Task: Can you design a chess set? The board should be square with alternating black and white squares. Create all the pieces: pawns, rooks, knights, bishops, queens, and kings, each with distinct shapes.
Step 4293:
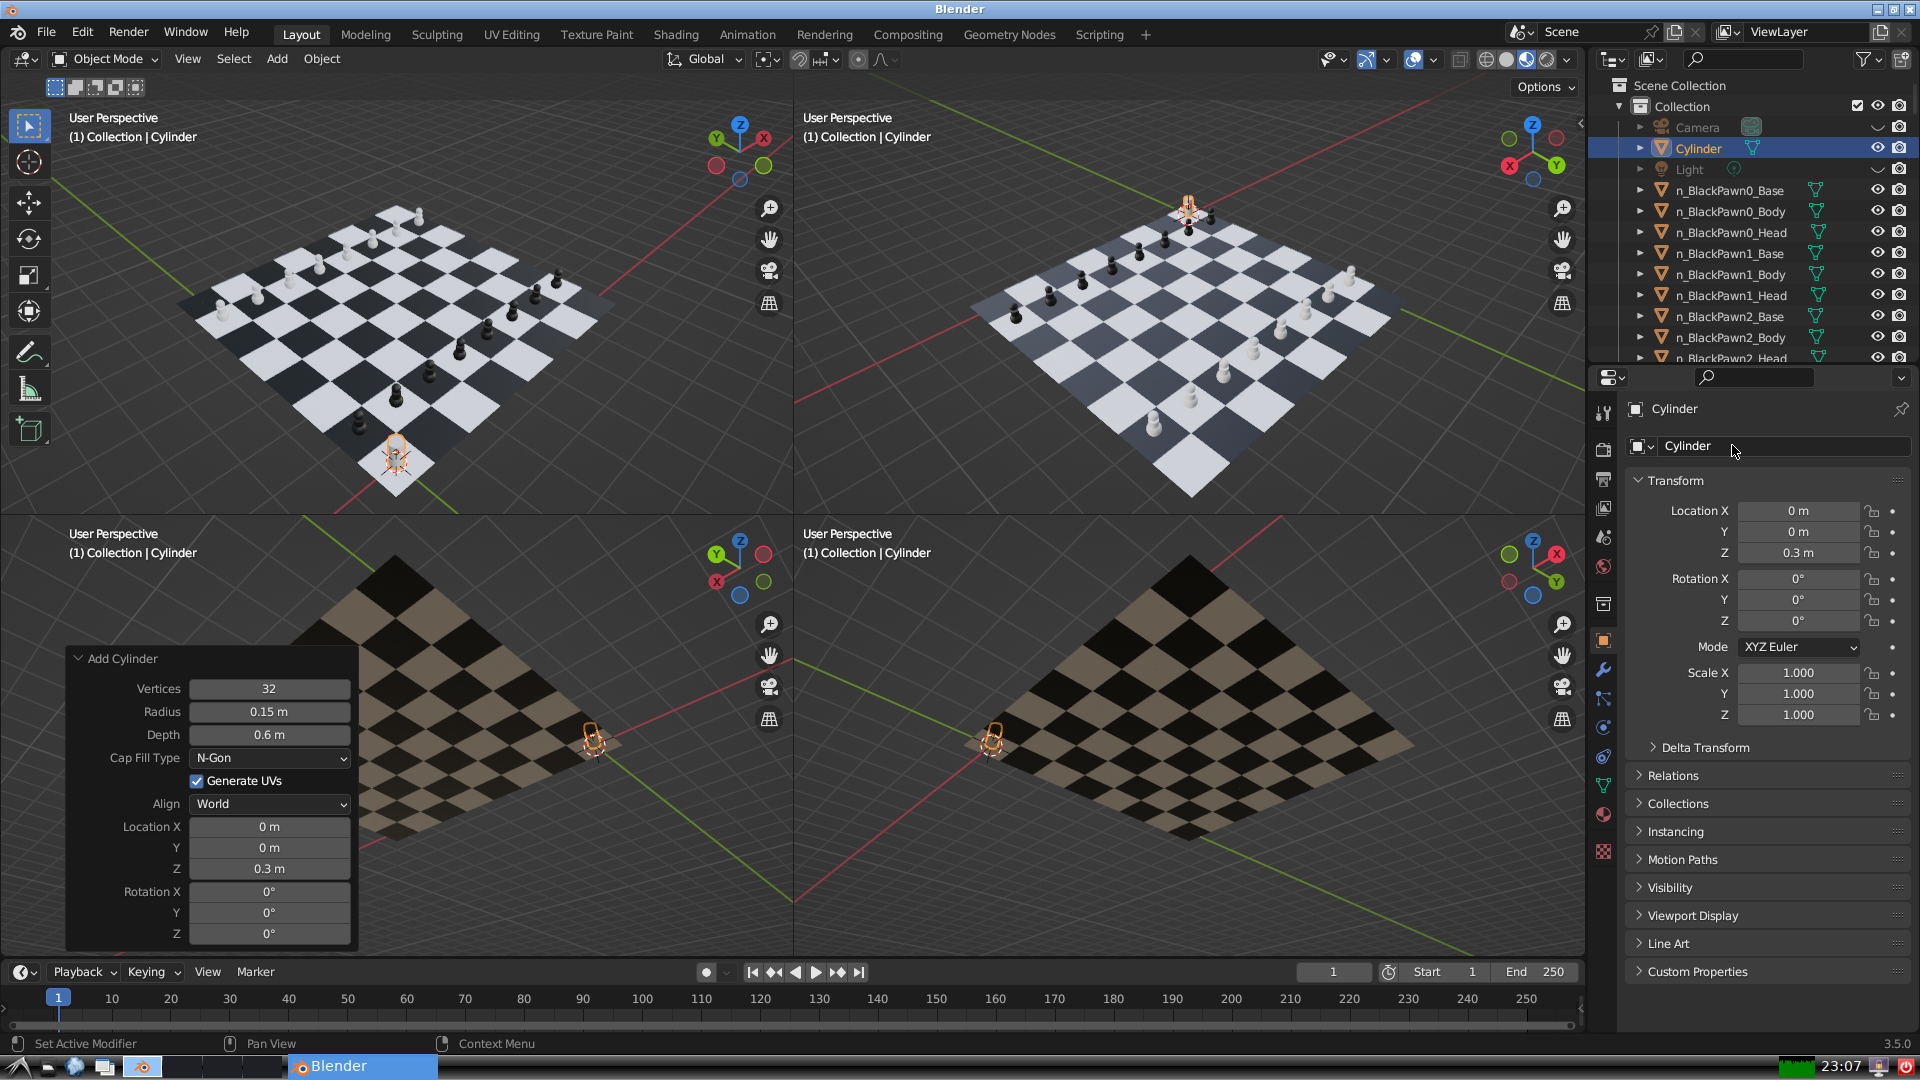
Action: click: no